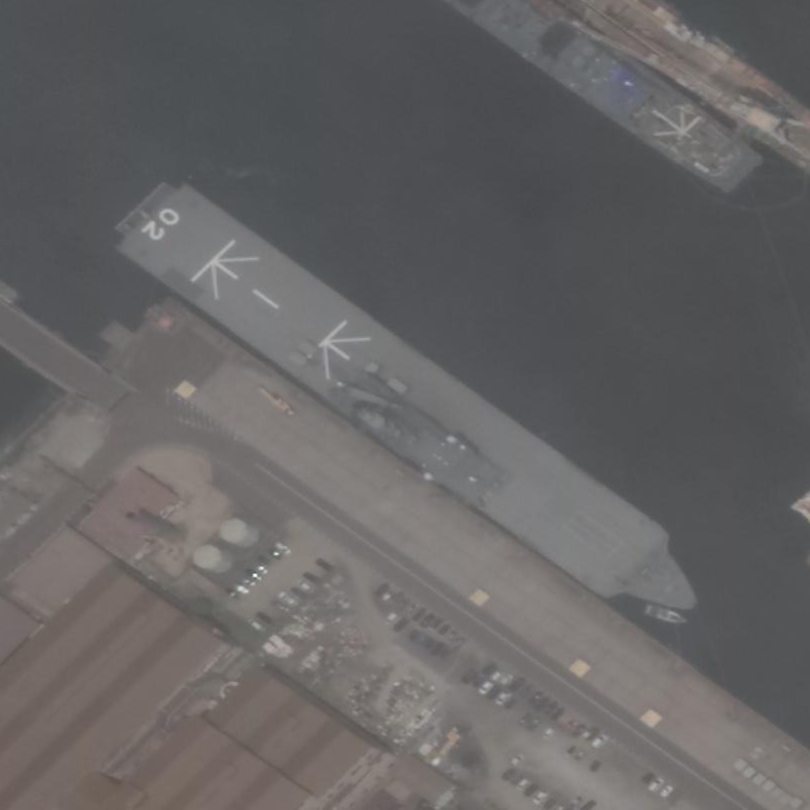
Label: assault